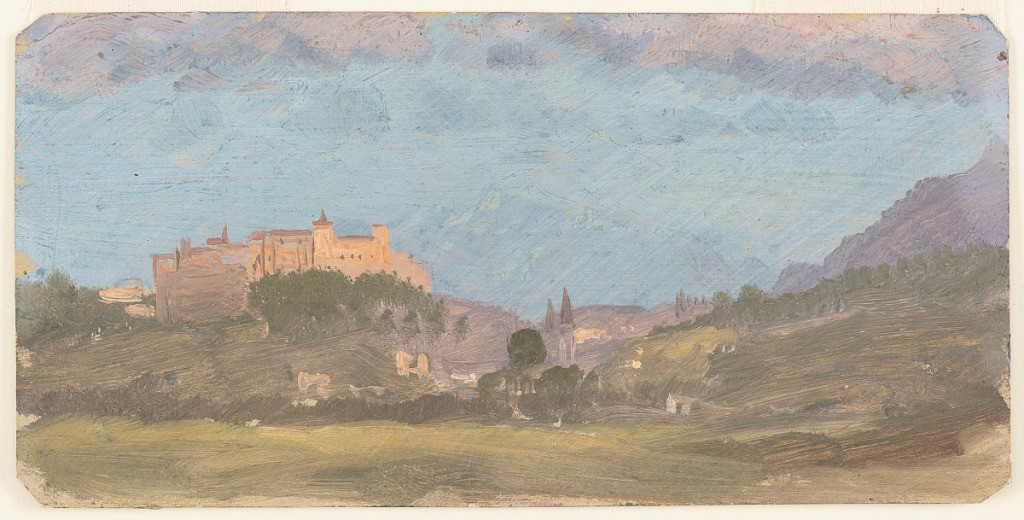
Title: Hohensalzburg Fortress at Sunrise, Salzburg, Austria
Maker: Frederic Edwin Church, American, 1826–1900
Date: June - July, 1868
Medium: Oil on paperboard
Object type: drawing
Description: Landscape sketch showing a view of Hohensalzburg Fortress in Salzburg, Austria, at sunrise. Green fields and other loosely-rendered vegetation comprise the foreground. In the middle distance at left, the imposing castle with tall, round towers sits atop a prominent hill and is bathed in the pinkish light of the rising sun. At right, the silhouette of a rugged mountain slope is shown in purple. In the background at center, the mountain known as Teisenberg is faintly rendered in a shade of blue slightly darker than the sky. Above, purple-blue clouds are shown near the upper margin.